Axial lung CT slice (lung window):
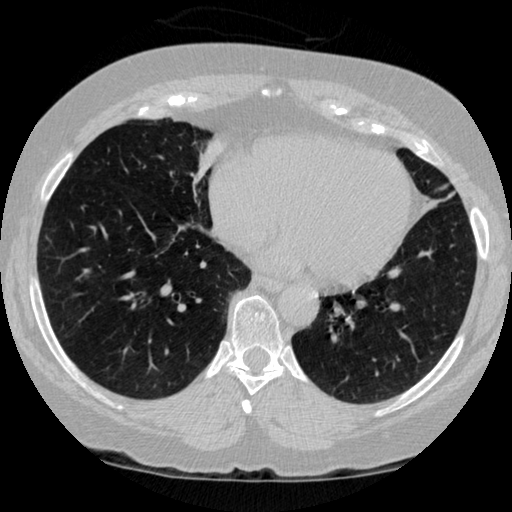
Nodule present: no